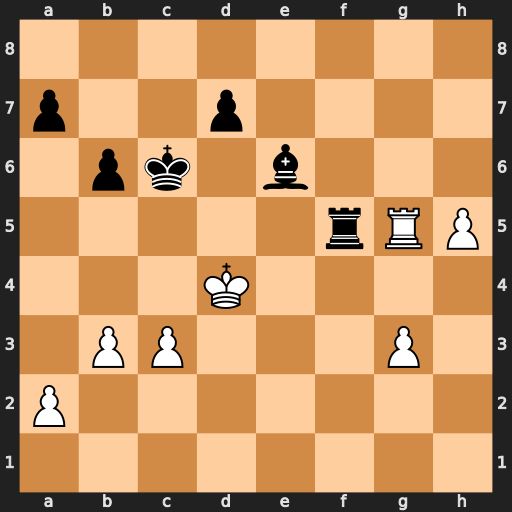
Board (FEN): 8/p2p4/1pk1b3/5rRP/3K4/1PP3P1/P7/8
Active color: w
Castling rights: -
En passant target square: -
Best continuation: Rxf5 Bxf5 Ke5